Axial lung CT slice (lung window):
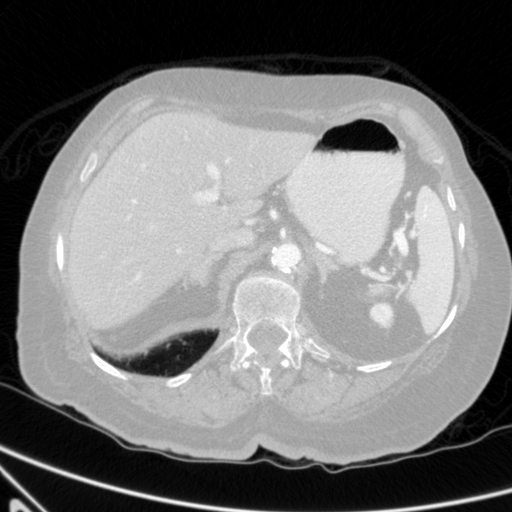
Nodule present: no